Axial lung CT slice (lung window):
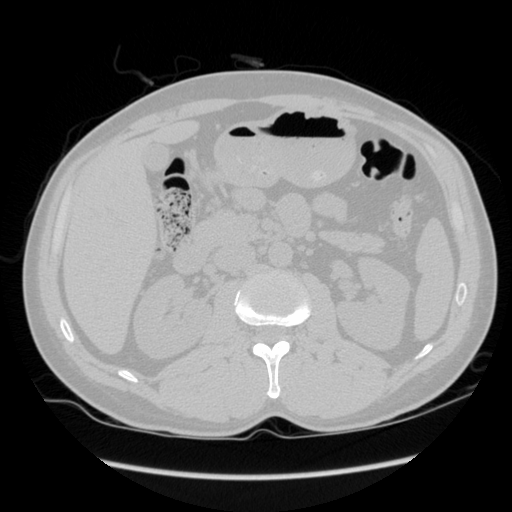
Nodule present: no